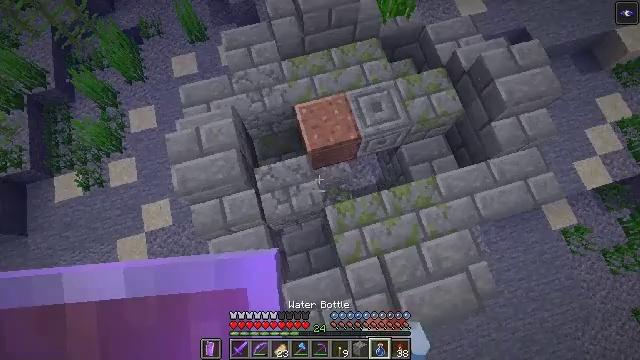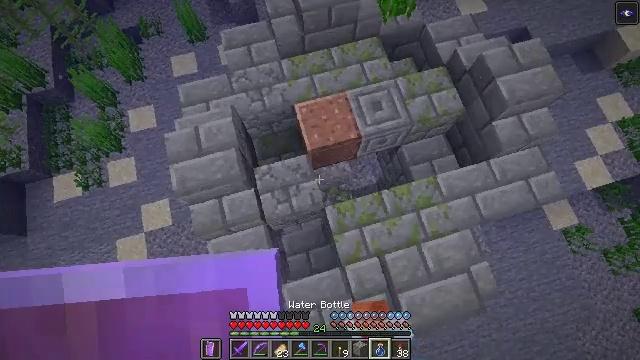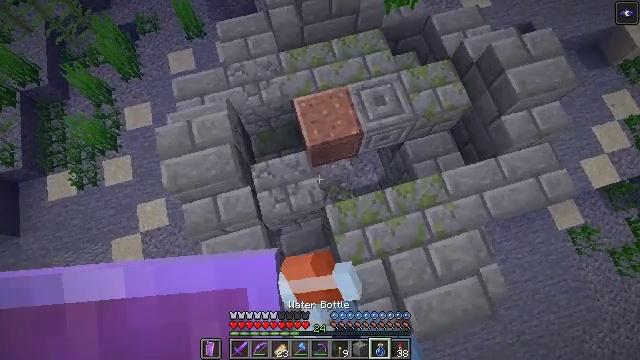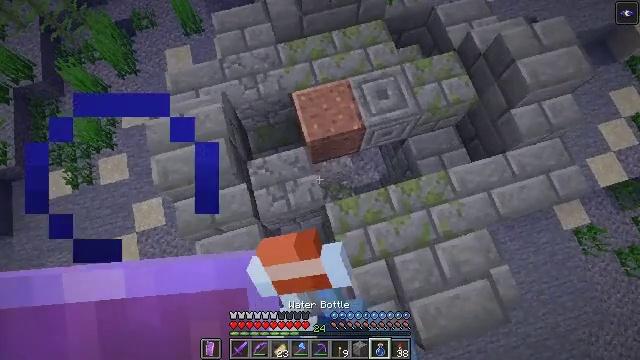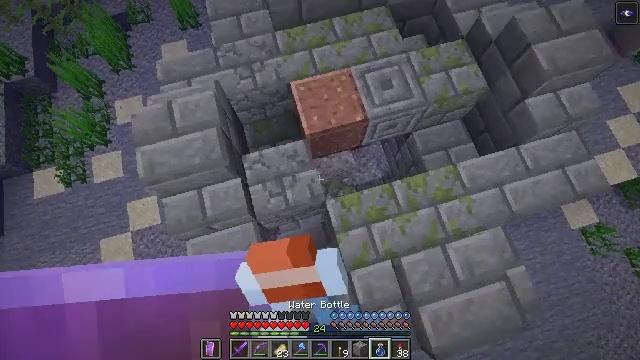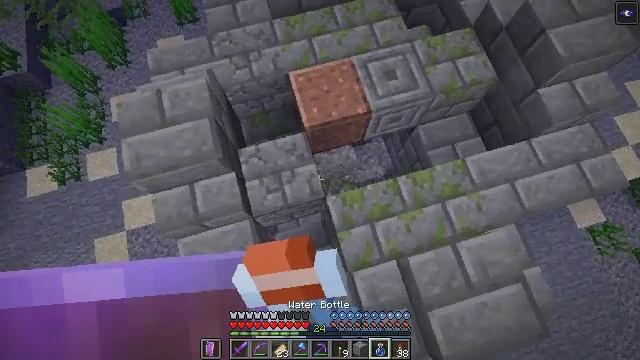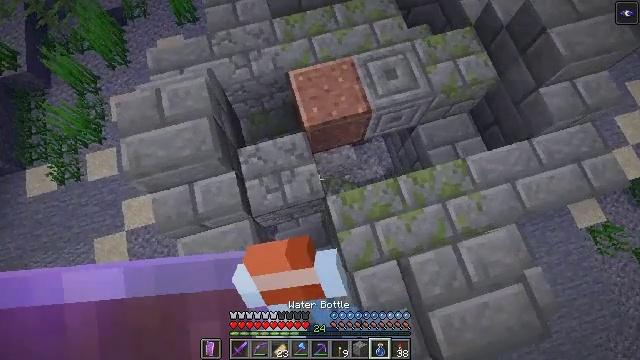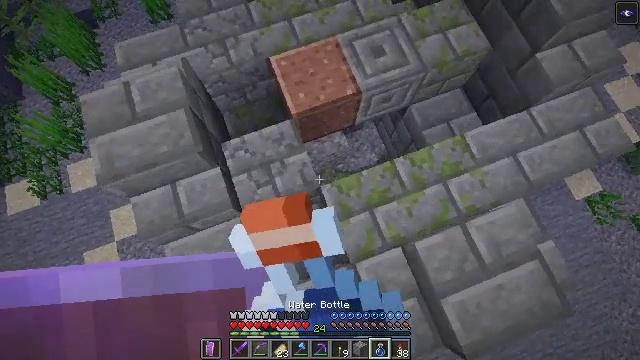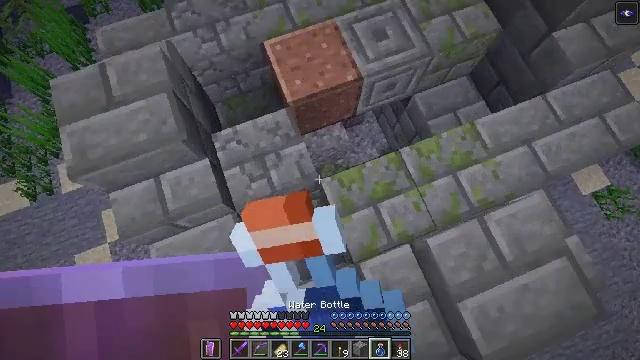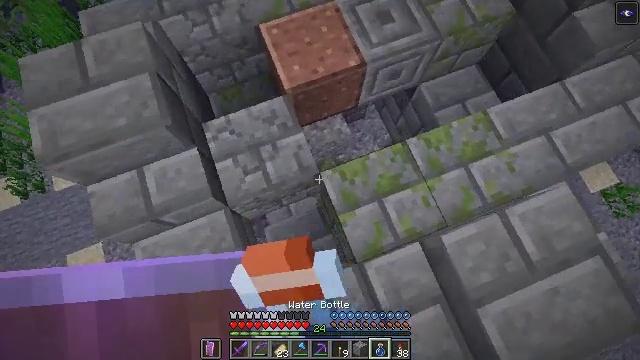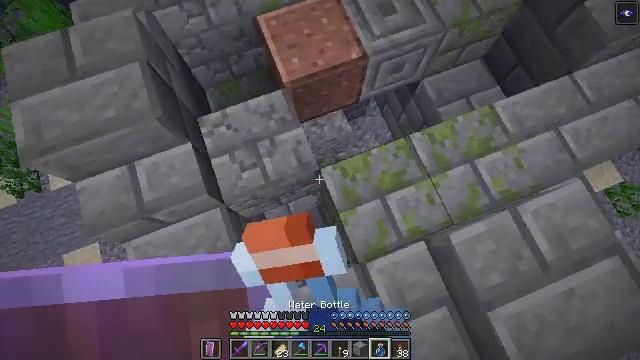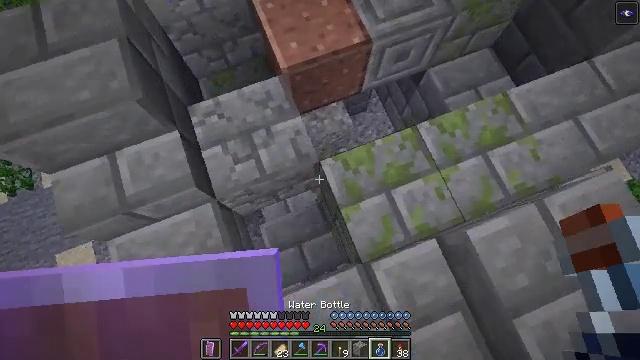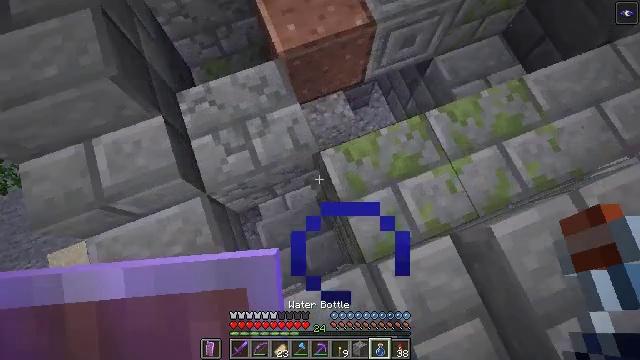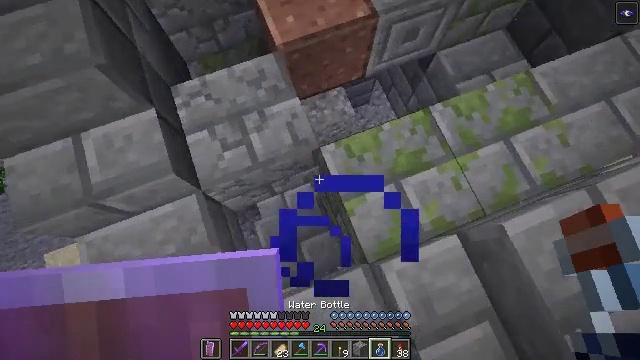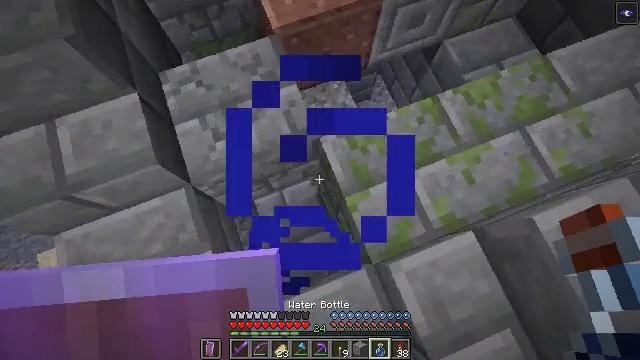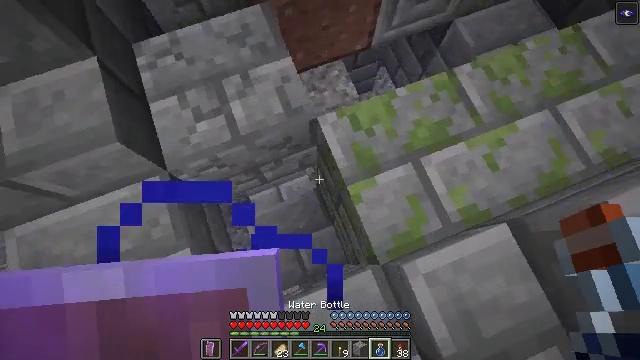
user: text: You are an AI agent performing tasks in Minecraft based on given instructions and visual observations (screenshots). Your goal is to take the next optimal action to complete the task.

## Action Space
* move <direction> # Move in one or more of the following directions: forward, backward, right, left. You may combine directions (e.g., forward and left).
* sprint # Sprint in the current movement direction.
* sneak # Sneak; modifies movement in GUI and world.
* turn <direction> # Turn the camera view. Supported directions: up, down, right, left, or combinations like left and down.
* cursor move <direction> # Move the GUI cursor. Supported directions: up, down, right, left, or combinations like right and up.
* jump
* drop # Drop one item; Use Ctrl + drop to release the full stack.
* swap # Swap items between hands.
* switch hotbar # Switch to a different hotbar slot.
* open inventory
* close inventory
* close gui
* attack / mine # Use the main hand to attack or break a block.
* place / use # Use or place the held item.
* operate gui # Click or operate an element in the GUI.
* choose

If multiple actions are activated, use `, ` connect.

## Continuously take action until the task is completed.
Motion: motion action
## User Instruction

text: Dig through gravel to clear a path.
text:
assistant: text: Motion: move forward, sneak, use / place
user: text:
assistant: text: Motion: sneak, use / place
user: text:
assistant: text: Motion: sneak, use / place
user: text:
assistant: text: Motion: sneak, use / place
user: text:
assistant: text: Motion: sneak, use / place
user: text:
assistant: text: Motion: sneak, use / place
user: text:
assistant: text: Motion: sneak, turn right and down, use / place
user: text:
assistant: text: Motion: sneak, use / place
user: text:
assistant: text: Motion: sneak, use / place
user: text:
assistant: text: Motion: sneak, use / place
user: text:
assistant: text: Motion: sneak
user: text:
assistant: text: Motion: sneak
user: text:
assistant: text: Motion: sneak
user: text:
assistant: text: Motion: sneak
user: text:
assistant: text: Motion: move right, sneak
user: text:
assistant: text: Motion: move right, sneak
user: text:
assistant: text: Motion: move forward and move right
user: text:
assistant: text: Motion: move forward and move right
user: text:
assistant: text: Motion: move forward
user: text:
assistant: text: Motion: move forward
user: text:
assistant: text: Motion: move forward
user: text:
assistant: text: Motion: move forward
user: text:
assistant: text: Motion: move forward
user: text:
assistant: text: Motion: move forward
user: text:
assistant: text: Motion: move forward
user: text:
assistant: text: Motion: move forward
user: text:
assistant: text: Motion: move forward
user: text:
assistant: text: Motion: move forward
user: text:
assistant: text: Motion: move forward
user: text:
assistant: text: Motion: move forward, sneak